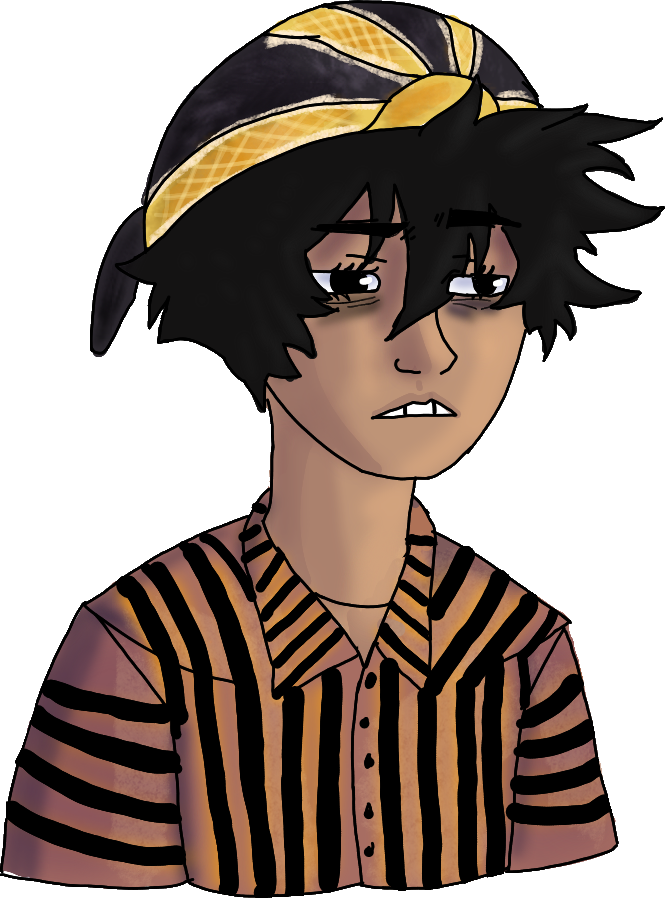
Label: 5_Twinkjak